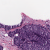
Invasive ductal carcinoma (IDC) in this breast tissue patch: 0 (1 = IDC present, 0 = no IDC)